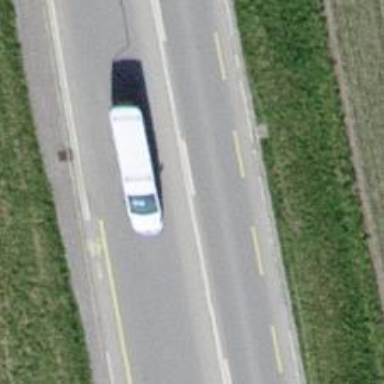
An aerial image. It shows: Asphalt primary highway with cycle lane on the left and cycle track on the right.